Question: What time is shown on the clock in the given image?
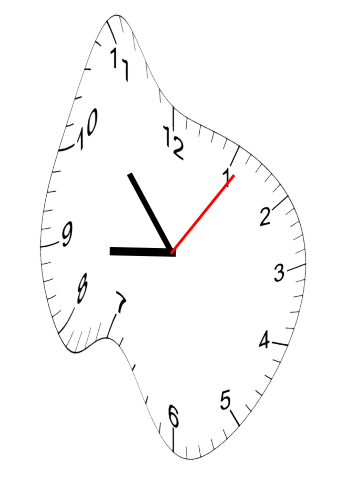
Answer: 08:53:06